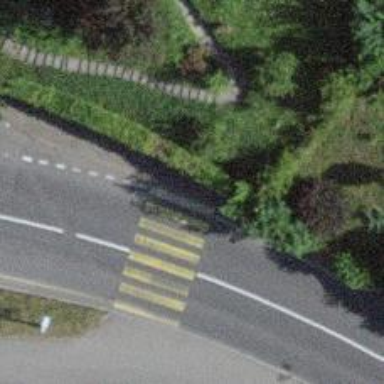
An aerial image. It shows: Kerb barrier.